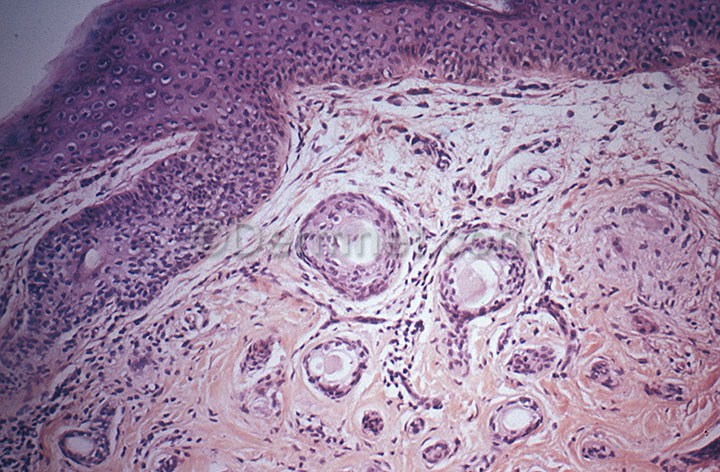
Disease: Seborrheic Keratoses and other Benign Tumors